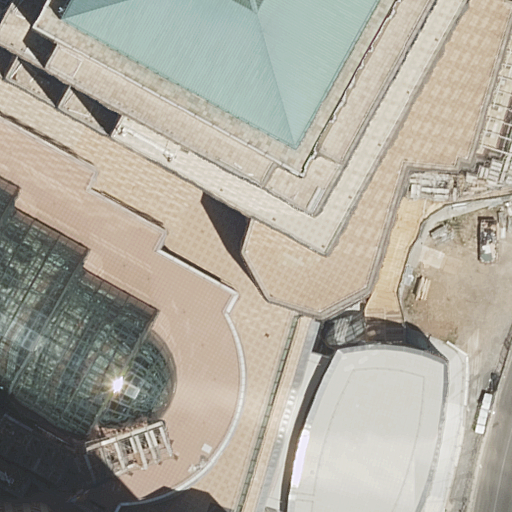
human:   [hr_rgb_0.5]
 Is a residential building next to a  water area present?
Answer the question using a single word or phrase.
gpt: no

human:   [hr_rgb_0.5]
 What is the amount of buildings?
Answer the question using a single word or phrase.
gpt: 3

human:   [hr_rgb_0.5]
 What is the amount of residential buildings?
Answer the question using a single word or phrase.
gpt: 3

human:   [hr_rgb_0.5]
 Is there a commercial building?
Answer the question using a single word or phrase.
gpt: no

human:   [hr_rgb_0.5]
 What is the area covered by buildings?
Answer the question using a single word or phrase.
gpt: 10021m2

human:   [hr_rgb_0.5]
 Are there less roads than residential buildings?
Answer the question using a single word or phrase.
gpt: no

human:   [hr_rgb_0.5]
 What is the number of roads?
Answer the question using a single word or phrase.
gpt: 3

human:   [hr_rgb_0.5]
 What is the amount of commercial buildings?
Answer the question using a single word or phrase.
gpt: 0

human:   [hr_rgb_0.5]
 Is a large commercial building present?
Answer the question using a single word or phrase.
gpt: no

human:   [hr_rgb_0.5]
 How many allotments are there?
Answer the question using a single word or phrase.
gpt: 0

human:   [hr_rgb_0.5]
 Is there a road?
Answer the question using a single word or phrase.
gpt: yes

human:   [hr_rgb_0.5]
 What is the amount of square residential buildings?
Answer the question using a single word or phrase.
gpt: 0

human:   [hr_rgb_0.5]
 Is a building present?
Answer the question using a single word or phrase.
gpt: yes

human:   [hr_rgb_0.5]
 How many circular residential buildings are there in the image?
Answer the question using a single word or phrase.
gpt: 0

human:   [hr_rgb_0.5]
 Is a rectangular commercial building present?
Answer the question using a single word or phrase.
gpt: no

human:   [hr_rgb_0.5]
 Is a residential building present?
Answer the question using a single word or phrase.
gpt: yes

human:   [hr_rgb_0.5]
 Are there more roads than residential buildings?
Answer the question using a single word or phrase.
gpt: no

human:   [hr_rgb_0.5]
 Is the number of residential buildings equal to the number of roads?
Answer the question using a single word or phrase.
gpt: yes

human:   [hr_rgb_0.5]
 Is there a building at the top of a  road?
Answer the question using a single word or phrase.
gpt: yes

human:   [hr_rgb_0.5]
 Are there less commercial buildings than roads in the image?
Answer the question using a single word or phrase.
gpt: yes

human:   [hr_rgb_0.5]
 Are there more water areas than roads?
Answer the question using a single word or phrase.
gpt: no

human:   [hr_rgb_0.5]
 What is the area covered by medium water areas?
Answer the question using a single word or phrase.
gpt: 0m2

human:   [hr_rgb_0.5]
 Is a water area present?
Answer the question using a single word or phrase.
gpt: no

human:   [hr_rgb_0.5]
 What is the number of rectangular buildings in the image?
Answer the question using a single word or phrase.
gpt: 1

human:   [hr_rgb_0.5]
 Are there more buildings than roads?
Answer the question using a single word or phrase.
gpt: no

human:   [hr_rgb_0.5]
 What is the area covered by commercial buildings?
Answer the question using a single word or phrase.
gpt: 0m2

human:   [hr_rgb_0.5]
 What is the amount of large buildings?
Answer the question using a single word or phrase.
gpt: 2

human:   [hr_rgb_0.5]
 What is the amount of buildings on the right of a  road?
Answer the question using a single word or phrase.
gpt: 0

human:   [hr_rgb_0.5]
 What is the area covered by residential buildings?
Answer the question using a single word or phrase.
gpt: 10021m2

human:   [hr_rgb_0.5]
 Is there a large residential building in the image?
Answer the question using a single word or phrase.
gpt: yes

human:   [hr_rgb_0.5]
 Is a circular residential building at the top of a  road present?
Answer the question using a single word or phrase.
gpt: no

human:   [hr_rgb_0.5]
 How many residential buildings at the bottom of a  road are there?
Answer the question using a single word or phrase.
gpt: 2

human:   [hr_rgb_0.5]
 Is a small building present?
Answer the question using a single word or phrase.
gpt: no

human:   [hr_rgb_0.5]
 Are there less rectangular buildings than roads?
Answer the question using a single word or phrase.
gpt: yes

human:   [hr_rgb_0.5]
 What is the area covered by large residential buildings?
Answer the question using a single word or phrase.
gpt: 9820m2

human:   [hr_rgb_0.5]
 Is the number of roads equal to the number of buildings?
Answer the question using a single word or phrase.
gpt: yes

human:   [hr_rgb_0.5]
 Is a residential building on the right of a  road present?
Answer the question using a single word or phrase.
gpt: no

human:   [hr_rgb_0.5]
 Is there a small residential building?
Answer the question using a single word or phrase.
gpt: no

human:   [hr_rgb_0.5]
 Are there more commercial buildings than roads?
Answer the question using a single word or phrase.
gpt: no

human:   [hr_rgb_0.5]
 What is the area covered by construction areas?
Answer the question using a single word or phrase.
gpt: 0m2

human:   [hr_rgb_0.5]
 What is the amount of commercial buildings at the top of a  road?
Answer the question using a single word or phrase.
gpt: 0

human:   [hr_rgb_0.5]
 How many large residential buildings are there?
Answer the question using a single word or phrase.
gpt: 2

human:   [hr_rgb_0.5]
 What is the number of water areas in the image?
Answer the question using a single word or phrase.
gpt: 0

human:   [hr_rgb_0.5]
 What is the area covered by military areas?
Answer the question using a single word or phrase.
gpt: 0m2

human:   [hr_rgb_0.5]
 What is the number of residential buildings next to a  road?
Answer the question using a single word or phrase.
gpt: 3

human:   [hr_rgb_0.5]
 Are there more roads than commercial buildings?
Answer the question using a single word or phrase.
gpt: yes

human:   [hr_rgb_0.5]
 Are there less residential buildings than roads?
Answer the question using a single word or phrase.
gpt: no

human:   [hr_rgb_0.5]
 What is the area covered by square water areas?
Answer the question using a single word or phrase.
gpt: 0m2

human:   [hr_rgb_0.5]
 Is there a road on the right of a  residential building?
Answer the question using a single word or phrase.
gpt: yes

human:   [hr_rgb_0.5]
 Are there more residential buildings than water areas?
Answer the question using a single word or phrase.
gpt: yes

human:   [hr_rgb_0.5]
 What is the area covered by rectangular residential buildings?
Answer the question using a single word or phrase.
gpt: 200m2

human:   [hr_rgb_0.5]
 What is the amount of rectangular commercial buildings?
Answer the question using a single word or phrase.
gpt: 0

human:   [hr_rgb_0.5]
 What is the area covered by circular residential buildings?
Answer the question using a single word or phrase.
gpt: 0m2

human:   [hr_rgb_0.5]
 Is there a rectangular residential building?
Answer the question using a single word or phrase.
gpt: yes

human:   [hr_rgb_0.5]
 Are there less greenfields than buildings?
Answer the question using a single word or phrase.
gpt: yes

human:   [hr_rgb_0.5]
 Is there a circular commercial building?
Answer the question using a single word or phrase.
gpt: no

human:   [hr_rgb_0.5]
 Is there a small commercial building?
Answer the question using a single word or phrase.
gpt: no

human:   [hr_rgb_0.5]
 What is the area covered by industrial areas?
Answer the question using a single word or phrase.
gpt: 0m2

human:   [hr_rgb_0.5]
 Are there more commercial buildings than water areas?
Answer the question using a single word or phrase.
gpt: no

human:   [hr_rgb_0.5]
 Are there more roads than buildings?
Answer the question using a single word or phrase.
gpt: no

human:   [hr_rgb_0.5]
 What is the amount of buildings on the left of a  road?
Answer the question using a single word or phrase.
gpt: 2

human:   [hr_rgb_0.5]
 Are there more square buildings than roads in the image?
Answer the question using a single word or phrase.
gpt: no

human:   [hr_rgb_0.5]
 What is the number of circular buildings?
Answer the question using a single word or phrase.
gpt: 0

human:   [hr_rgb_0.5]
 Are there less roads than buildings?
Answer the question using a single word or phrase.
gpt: no